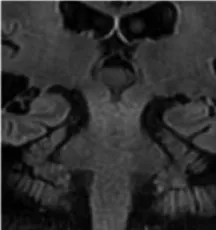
Conventional brain MRI of WD. Coronal T2WI-FLAIR.
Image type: radiology (mri)